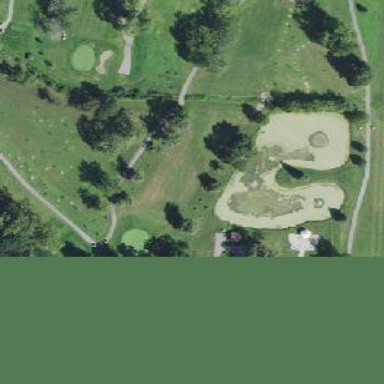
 part of golf course fairway. It is used for the sport of golf."